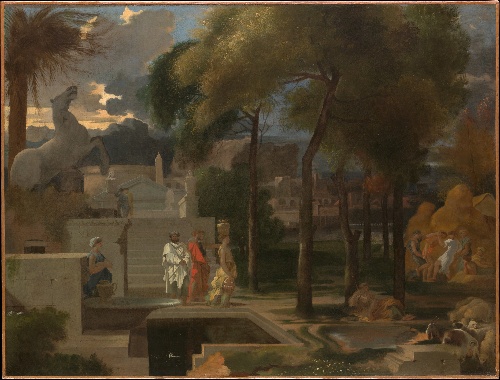
Title: A Classical Landscape
Artist: Sébastien Bourdon
Artist bio: French, Montpellier 1616–1671 Paris
Date: probably 1660s
Object type: Painting
Classification: Paintings
Medium: Oil on canvas
Dimensions: 27 1/2 x 36 1/4 in. (69.9 x 92.1 cm)
Department: European Paintings
Credit line: Gift of Atwood A. Allaire, Pamela Askew, and Phoebe A. DesMarais, in memory of their mother, Constance Askew, 1985
Accession year: 1985
Repository: Metropolitan Museum of Art, New York, NY
Tags: Horses|Landscapes|Human Figures